Question:
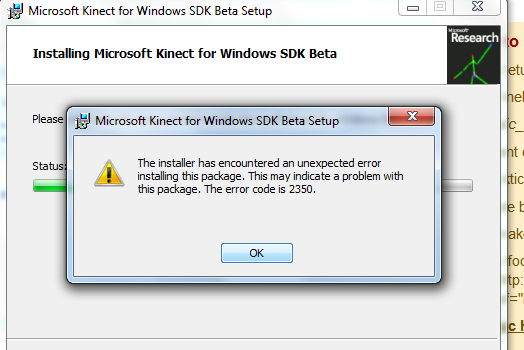
Answer: Try updating your MSI Installer and also give it a shot using administrator account on your machine.
<URL>